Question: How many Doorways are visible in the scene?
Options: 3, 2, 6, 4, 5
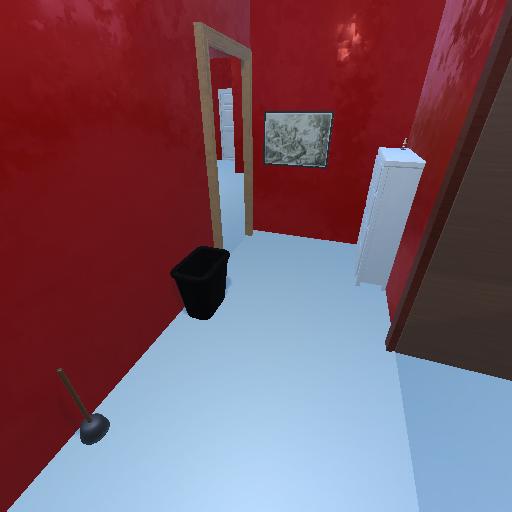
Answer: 3